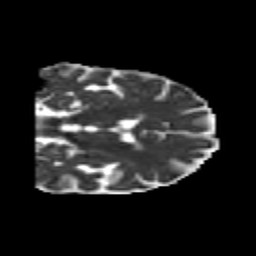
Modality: MD
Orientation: coronal
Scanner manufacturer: siemens
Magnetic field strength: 3 T
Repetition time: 6.8 s
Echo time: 0.093 s